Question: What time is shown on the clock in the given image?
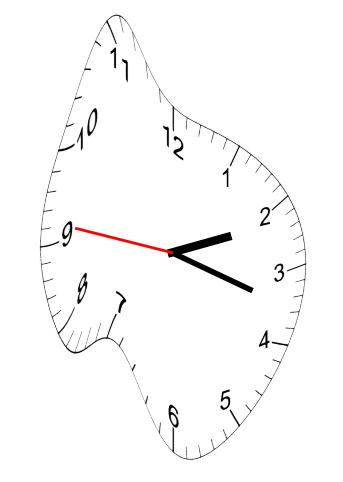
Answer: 02:17:46